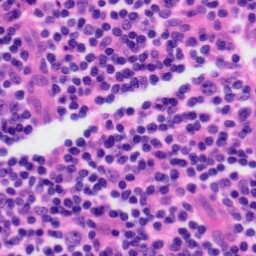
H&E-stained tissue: Tonsil